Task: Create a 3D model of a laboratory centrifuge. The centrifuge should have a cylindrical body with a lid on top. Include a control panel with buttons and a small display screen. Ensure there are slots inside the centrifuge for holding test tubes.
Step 124:
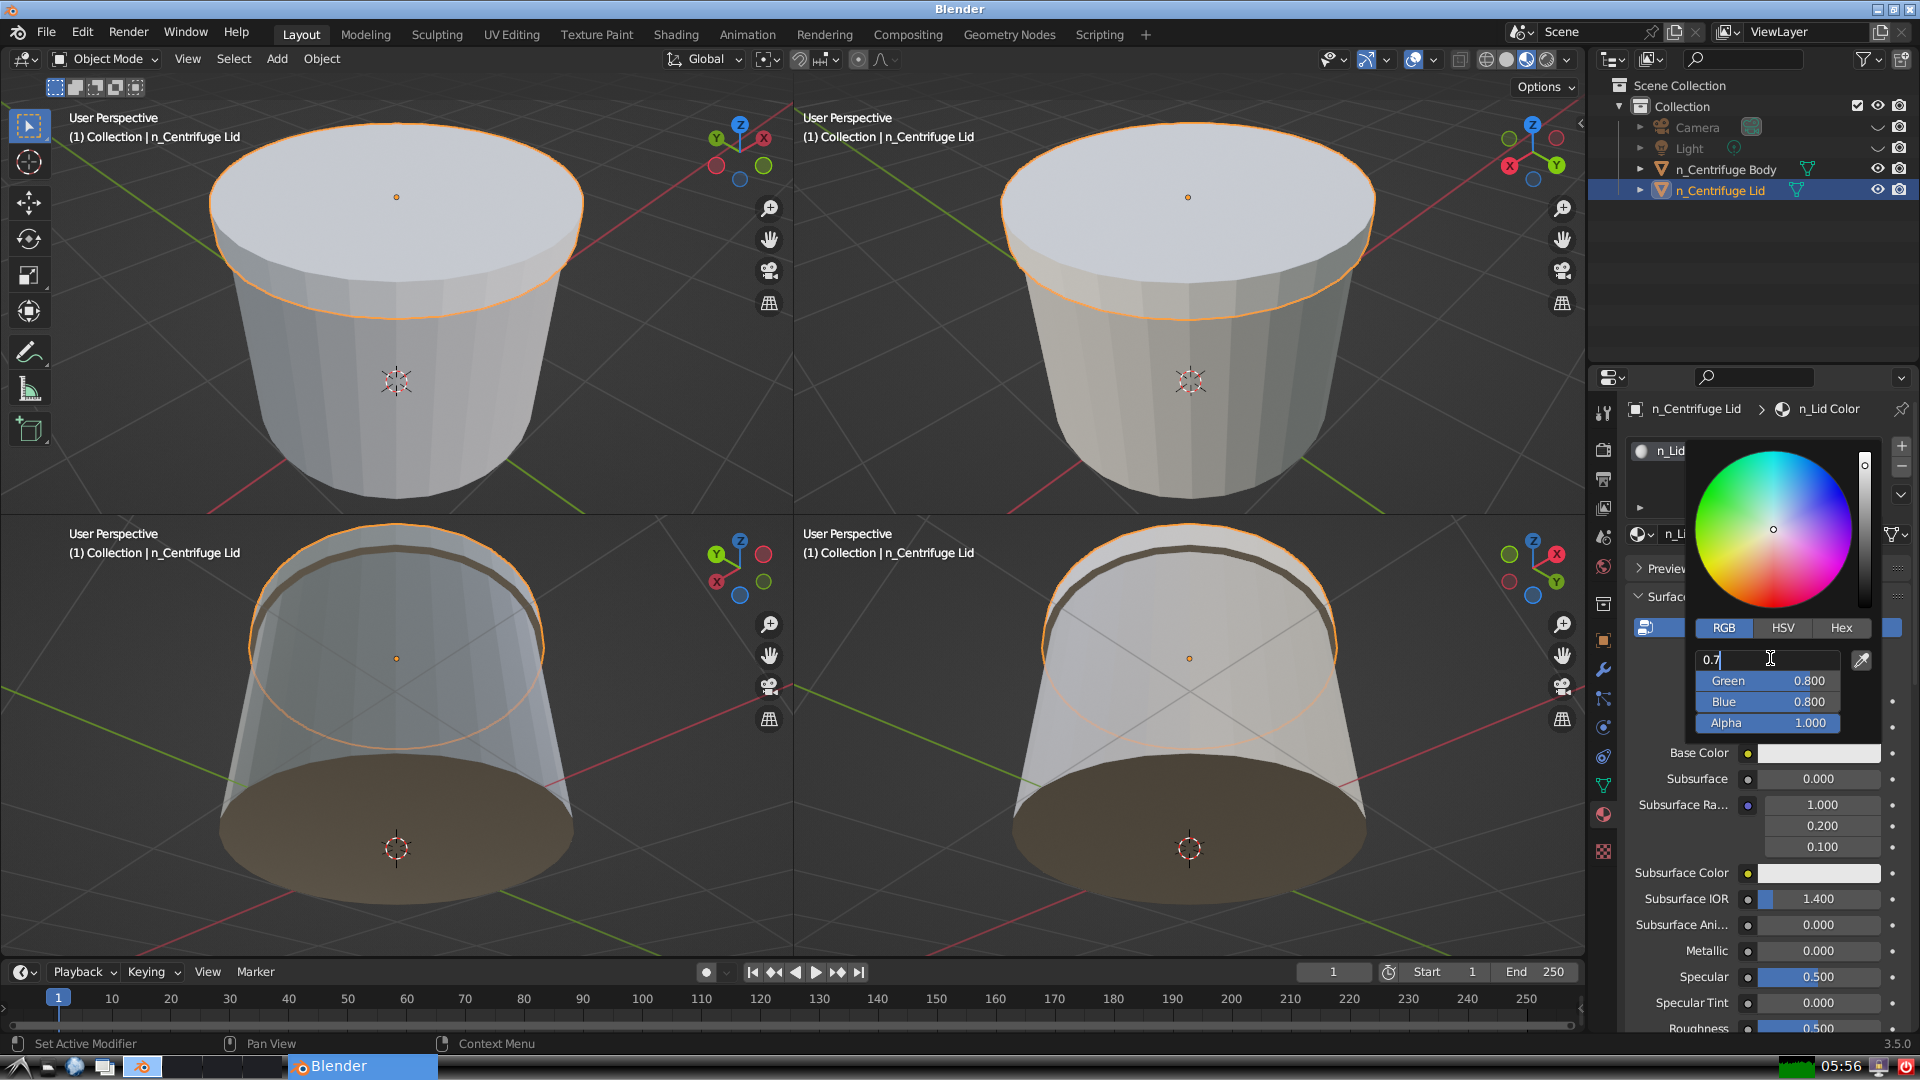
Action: {"key_press": ['Return']}